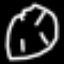
Label: clock